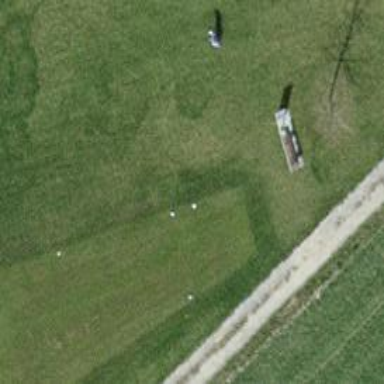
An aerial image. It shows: Golf tee.